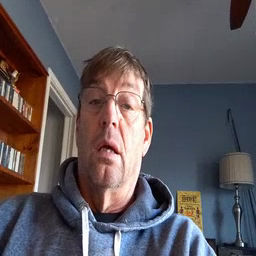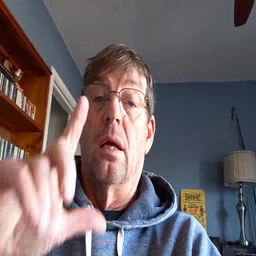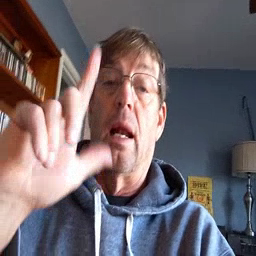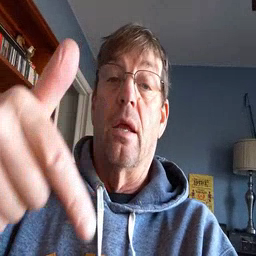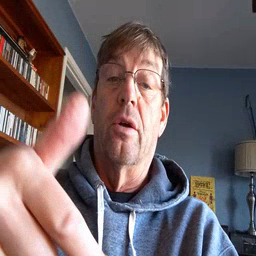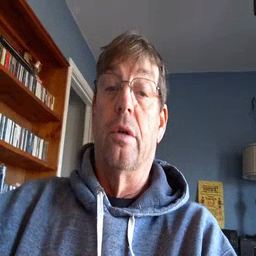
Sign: later